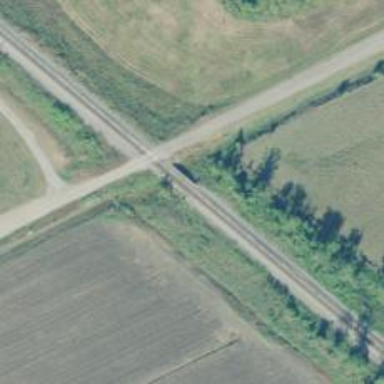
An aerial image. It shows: Bridge over railway line.